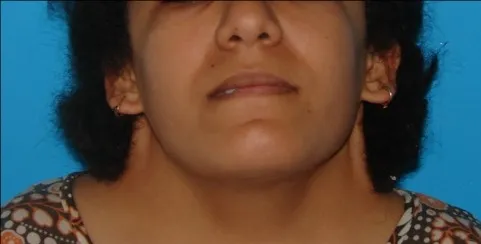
Preoperative photo.
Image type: medical_photograph (oral_photograph)